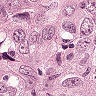
Metastatic tissue present: yes